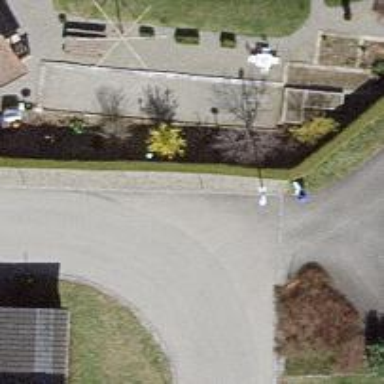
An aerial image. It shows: Smooth asphalt road in residential area.